Question: i am currently coding a produkt system and I am designing the interface. My Problem is, that the Interface is not in a colume.  I want it in one colume with my code code, also it would be good to add one more Button in the row of "suche nach waren"
Here is the code:
'''
GroupLayout tLayout = new GroupLayout(mainFrame.getContentPane());
mainFrame.getContentPane().setLayout(tLayout);
tLayout.setAutoCreateGaps(true);
tLayout.setAutoCreateContainerGaps(true);
tLayout.setHorizontalGroup(tLayout.createSequentialGroup()
.addGroup(tLayout.createParallelGroup()
.addComponent(tLabel0))
.addGroup(tLayout.createParallelGroup()
.addComponent(tLabel1)
.addComponent(tLabel2)
.addComponent(tLabel3)
.addComponent(tLabel4))
.addGroup(tLayout.createParallelGroup()
.addComponent(tTextField1)
.addComponent(tTextField2)
.addComponent(tTextField3)
.addComponent(tCombo)
.addComponent(tButton1))
.addGroup(tLayout.createParallelGroup()
.addComponent(tTable))
);
tLayout.setVerticalGroup(tLayout.createSequentialGroup()
.addComponent(tLabel0)
.addGroup(tLayout.createParallelGroup()
.addComponent(tLabel1)
.addComponent(tTextField1))
.addGroup(tLayout.createParallelGroup()
.addComponent(tLabel2)
.addComponent(tTextField2))
.addGroup(tLayout.createParallelGroup()
.addComponent(tLabel3)
.addComponent(tTextField3))
.addGroup(tLayout.createParallelGroup()
.addComponent(tLabel4)
.addComponent(tCombo))
.addGroup(tLayout.createParallelGroup()
.addComponent(tButton1))
.addGroup(tLayout.createParallelGroup()
.addComponent(tTable)));
'''
Whats wrong with my code?
I appreciate your answer!
PS.: I do not want to use a layout editor because its my first time and I want to learn about SWING!
PPS.:
'''
|Geben sie bitte die Kriterien fur die Suche an:
|Name: (textfield)
|Maximaler Preis: (textfield)
|Alter des Kunden:(textfield)
|Kategorie: (Combo)
| (Button)
|Table....
'''
Everything is in the right place except the upper label and the table
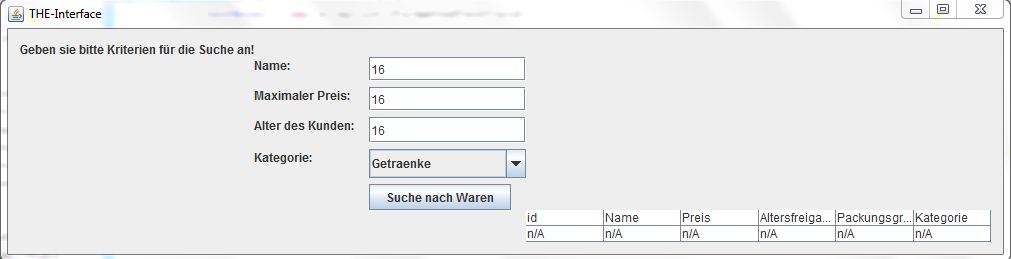
Answer: GridBagLayout Example...

You really should put the 'JTable' inside a JScrollPane, it will take care of the header for you, but hay
'''
public class TestLayout {
public static void main(String[] args) {
EventQueue.invokeLater(new Runnable() {
@Override
public void run() {
try {
UIManager.setLookAndFeel(UIManager.getSystemLookAndFeelClassName());
} catch (ClassNotFoundException ex) {
} catch (InstantiationException ex) {
} catch (IllegalAccessException ex) {
} catch (UnsupportedLookAndFeelException ex) {
}
JFrame frame = new JFrame();
frame.setDefaultCloseOperation(JFrame.EXIT_ON_CLOSE);
frame.setLayout(new BorderLayout());
frame.add(new FormPane());
frame.setSize(600, 300);
frame.setLocationRelativeTo(null);
frame.setVisible(true);
}
});
}
protected static class FormPane extends JPanel {
public FormPane() {
setLayout(new GridBagLayout());
GridBagConstraints gbc = new GridBagConstraints();
gbc.gridx = 0;
gbc.gridy = 0;
gbc.gridwidth = GridBagConstraints.REMAINDER;
gbc.anchor = GridBagConstraints.WEST;
add(new JLabel("Geben sie bitte die Kriterien fur die Suche an:"), gbc);
gbc.gridwidth = 1;
gbc.gridy++;
add(new JLabel("Name:"), gbc);
gbc.gridy++;
add(new JLabel("Maximaler Preis:"), gbc);
gbc.gridy++;
add(new JLabel("Alter des Kunden:"), gbc);
gbc.gridy++;
add(new JLabel("Kategorie:"), gbc);
gbc.gridx++;
gbc.gridy = 1;
add(new JTextField(10), gbc);
gbc.gridy++;
add(new JTextField(10), gbc);
gbc.gridy++;
add(new JTextField(10), gbc);
gbc.gridy++;
add(new JComboBox(), gbc);
gbc.gridy++;
add(new JButton("Click me"), gbc);
gbc.gridy++;
gbc.gridx = 0;
gbc.gridwidth = GridBagConstraints.REMAINDER;
gbc.fill = GridBagConstraints.HORIZONTAL;
DefaultTableModel model = new DefaultTableModel(
new Object[][] {
{"id", "Name", "Price", "Something", "Something", "Something"},
{"NA", "NA", "NA", "NA", "NA", "NA"}
},
new Object[]{"id", "Name", "Price", "Something", "Something", "Something"});
add(new JTable(model), gbc);
}
}
}
'''